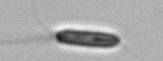
Label: Chrysochromulina